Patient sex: M
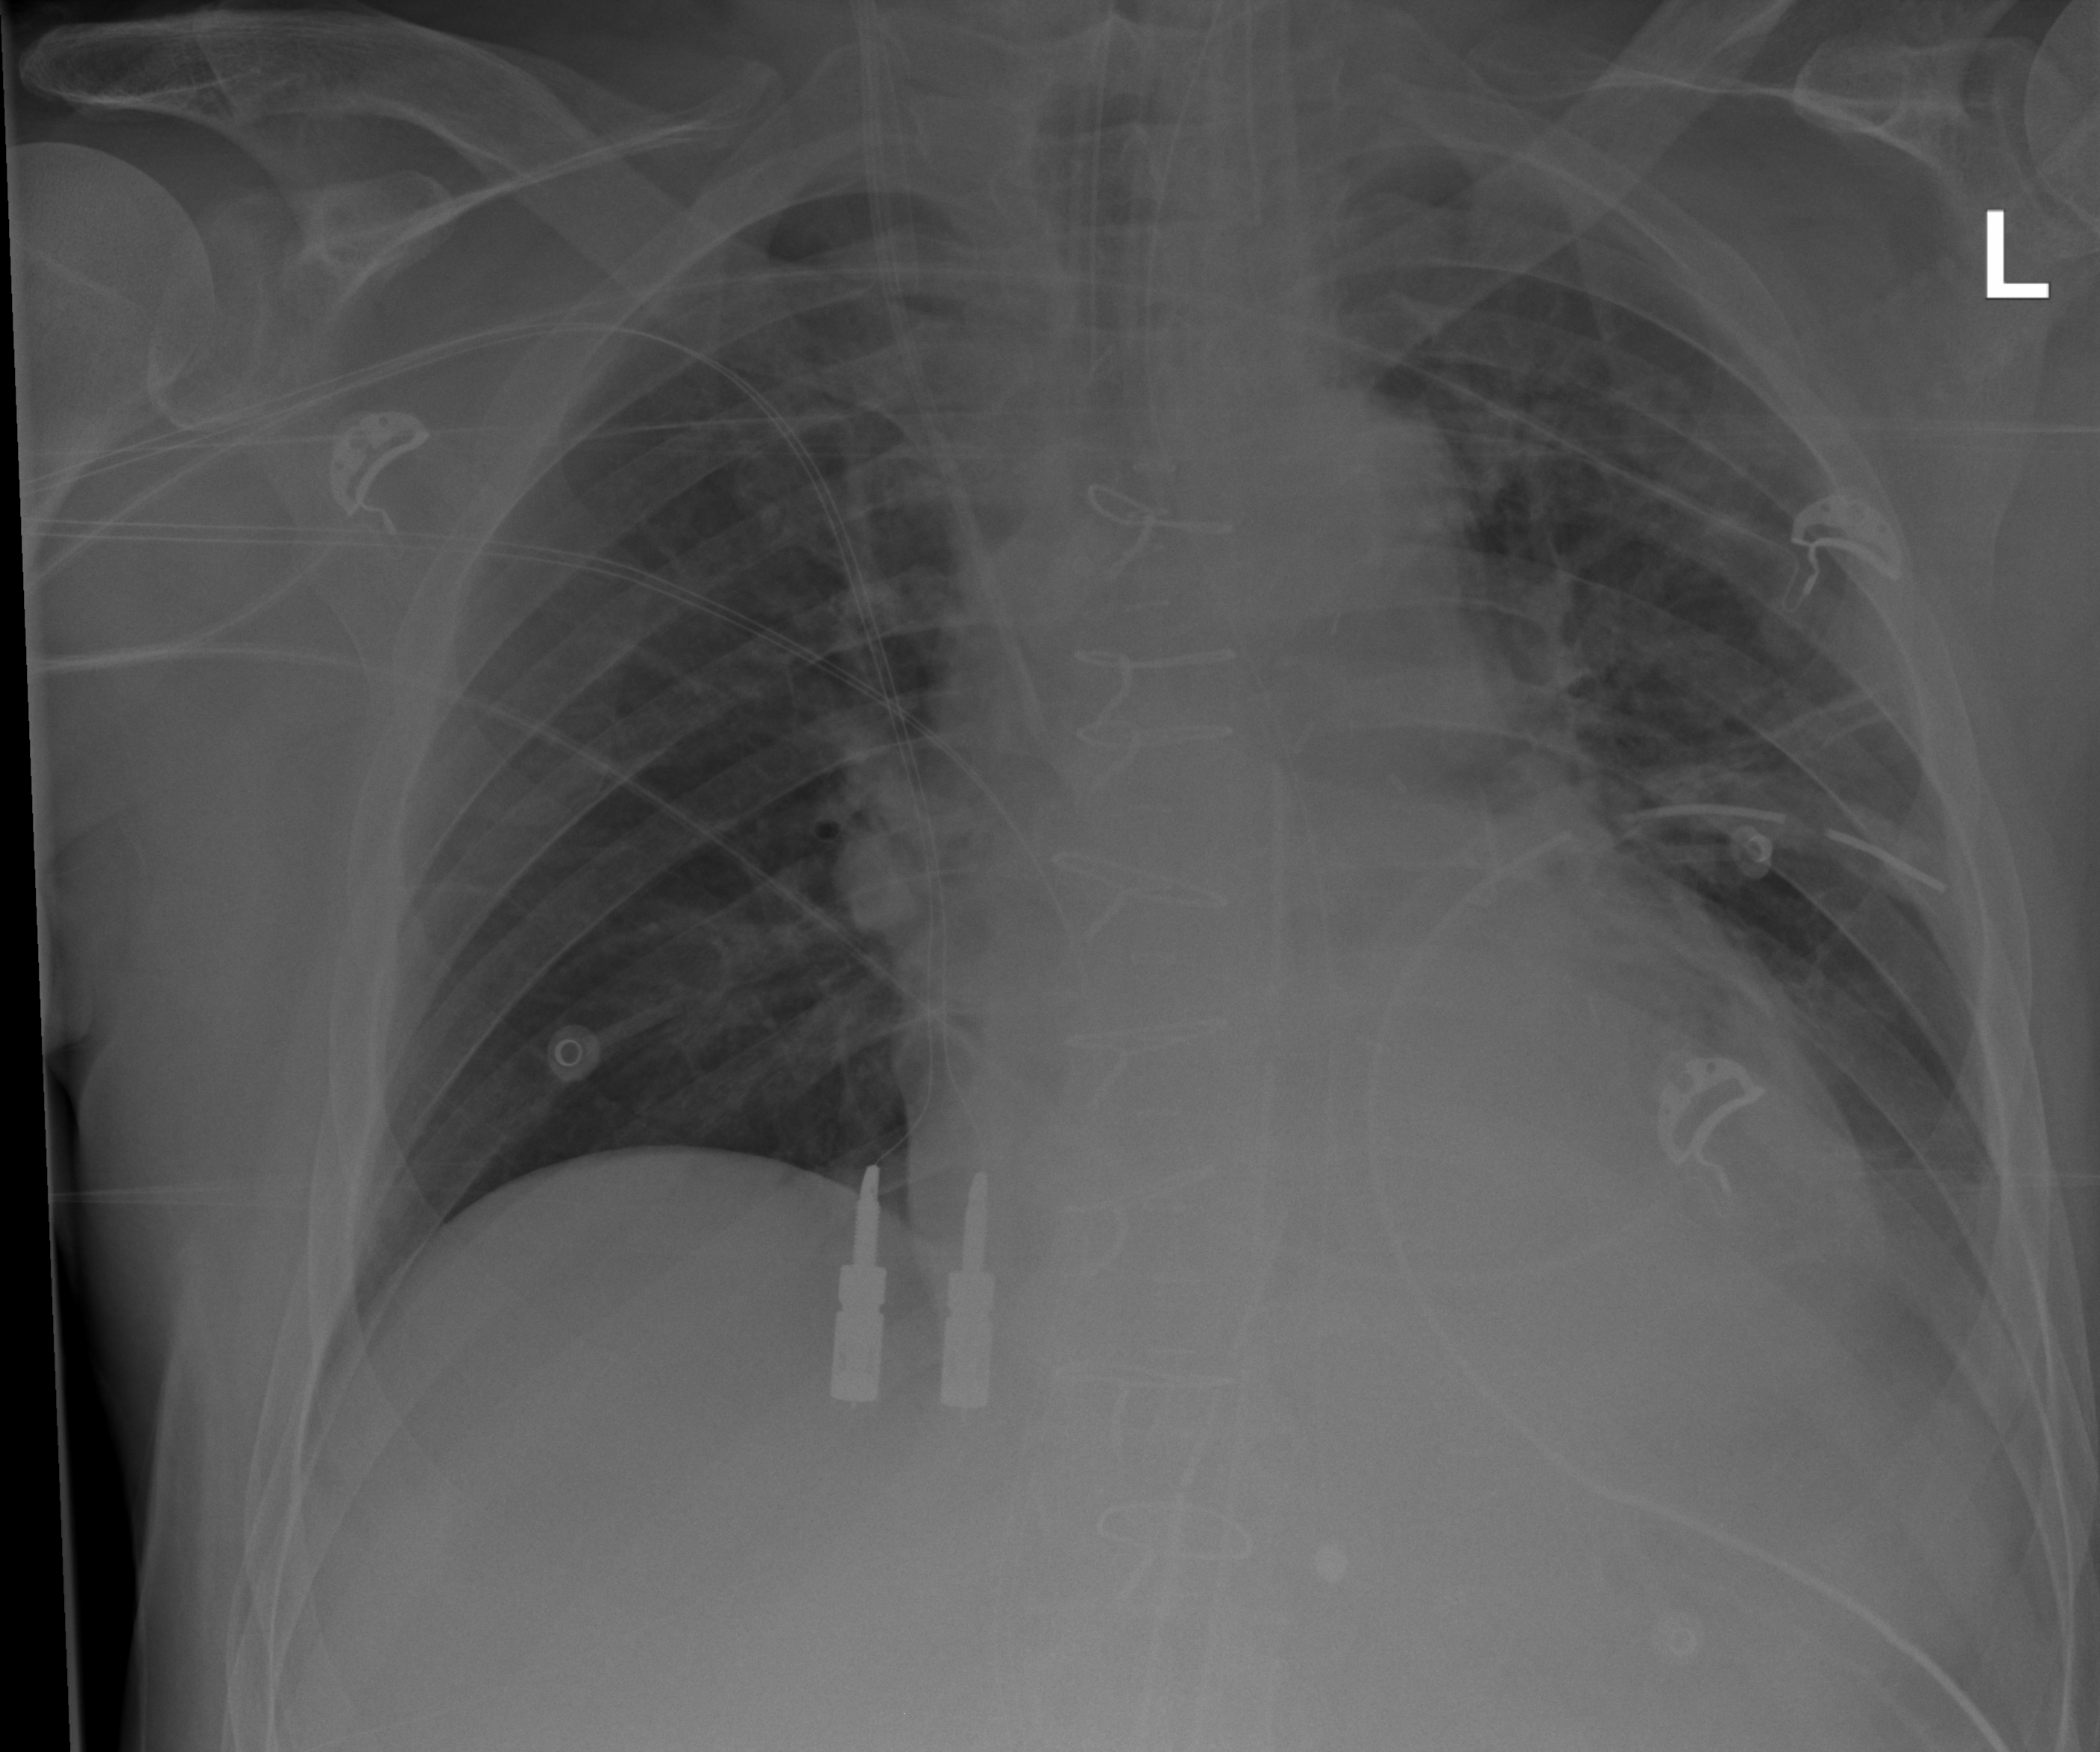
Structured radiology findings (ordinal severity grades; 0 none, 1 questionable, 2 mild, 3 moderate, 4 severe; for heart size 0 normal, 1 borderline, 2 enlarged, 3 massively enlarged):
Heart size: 2
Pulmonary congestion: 0
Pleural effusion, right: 0
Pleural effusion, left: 2
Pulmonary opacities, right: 0
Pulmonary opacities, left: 0
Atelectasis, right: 0
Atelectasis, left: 2